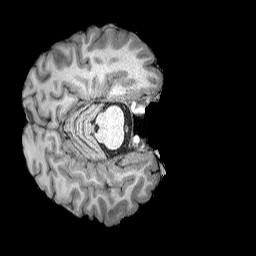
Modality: T1w
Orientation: axial
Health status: ill